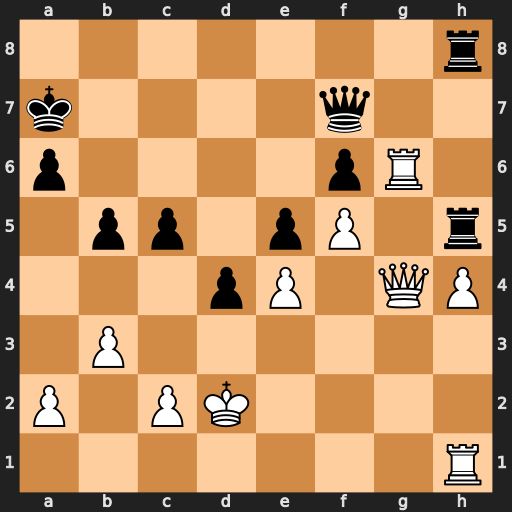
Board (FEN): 7r/k4q2/p4pR1/1pp1pP1r/3pP1QP/1P6/P1PK4/7R
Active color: w
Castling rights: -
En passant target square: -
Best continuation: Rg7 R5h7 Rxf7+